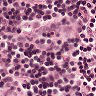
Metastatic tissue present: no